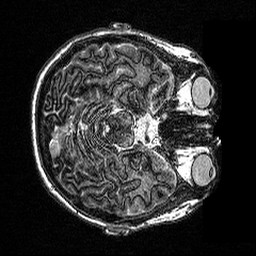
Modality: MP2RAGE
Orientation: axial
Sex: female
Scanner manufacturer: siemens
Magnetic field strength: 3 T
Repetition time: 5 s
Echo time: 0.00292 s